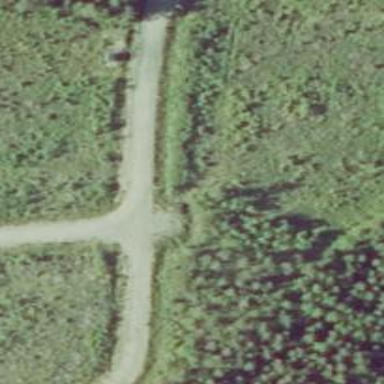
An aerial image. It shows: Unclassified road.